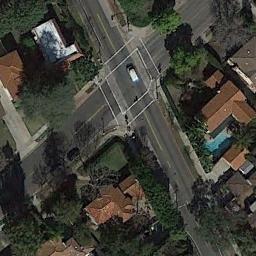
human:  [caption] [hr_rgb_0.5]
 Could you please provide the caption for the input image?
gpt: There is a green space beside the crossroads .

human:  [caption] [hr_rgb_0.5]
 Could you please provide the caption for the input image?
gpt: An intersection with sparse traffic located in a medium residential area with some trees .

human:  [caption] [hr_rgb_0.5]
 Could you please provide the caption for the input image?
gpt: There are many buildings beside the intersection .

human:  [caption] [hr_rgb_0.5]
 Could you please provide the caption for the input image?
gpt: There are several moving vehicles on the road at the intersection, And there are many houses with swimming pools and many trees around the intersection .

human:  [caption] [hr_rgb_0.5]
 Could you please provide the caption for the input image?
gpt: There are some brown buildings and green trees .